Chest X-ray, AP view. Patient: 42 years old, sex M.
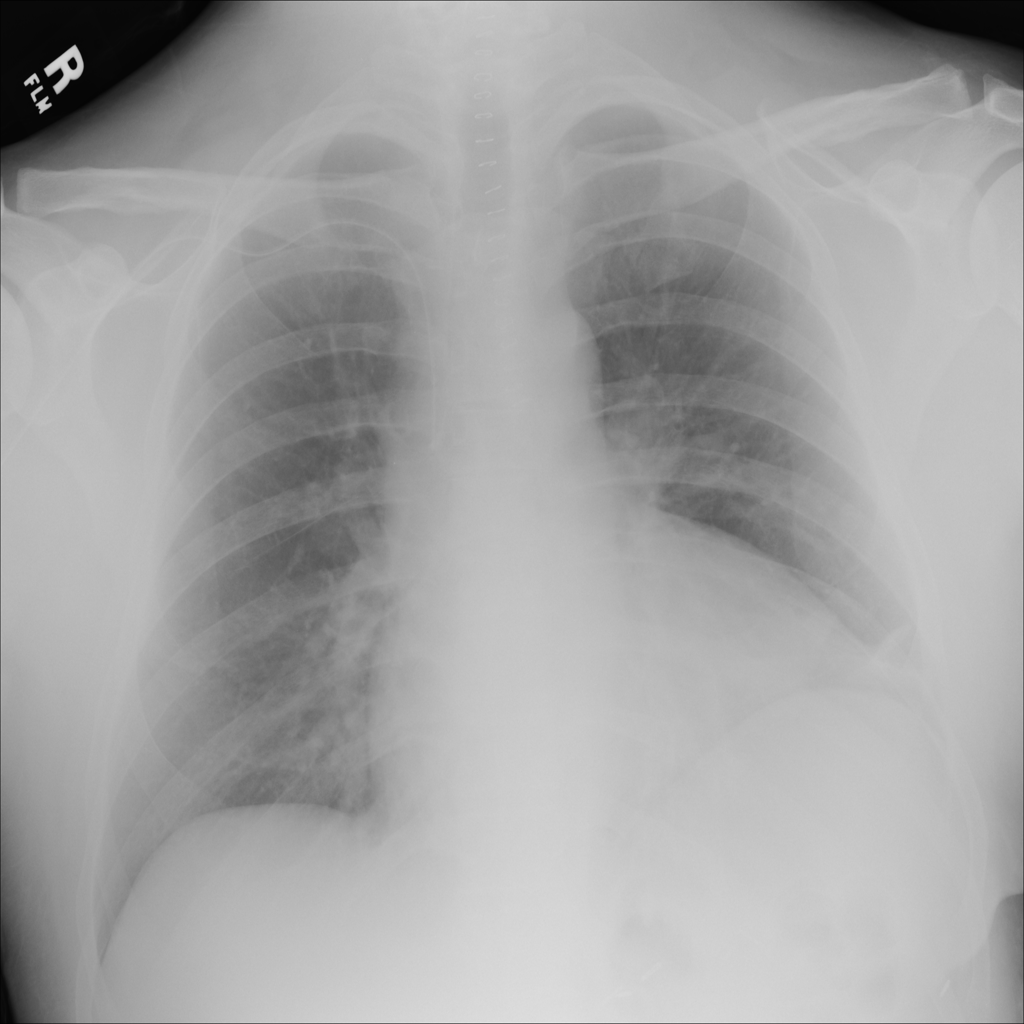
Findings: No Finding